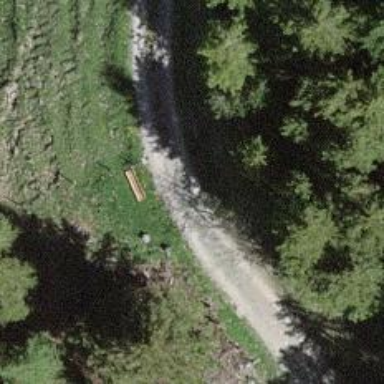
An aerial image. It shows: Bench.